Question: Have a look at the image. The circled portion is of my concern. Please tell me a easy solution to this. I am new to android platform.

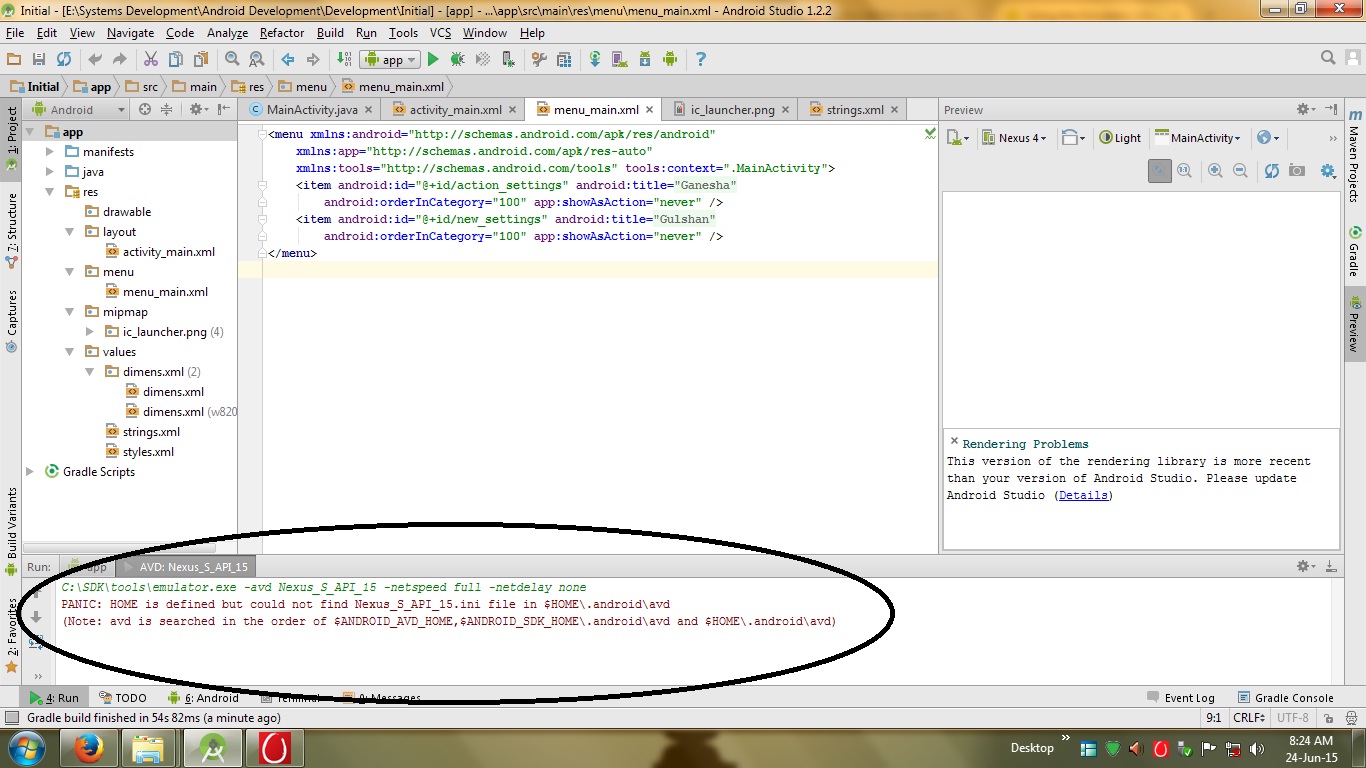
Answer: Its already answered. Please use the error terms. You just need to set the environment variables $ANDROID_AVD_HOME and others that are said to be missing.
Check <URL>! post for more info.